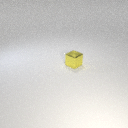
small yellow metal cube